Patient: sex M, age 42
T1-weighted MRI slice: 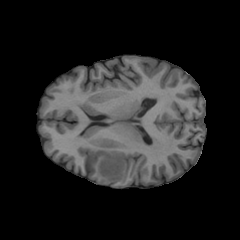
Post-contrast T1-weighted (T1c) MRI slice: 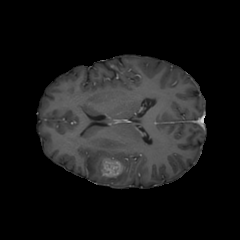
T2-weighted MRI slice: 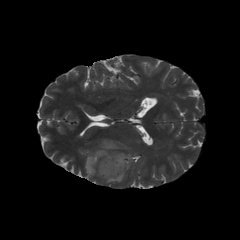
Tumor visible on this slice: yes
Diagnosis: Glioblastoma, IDH-wildtype
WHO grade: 4